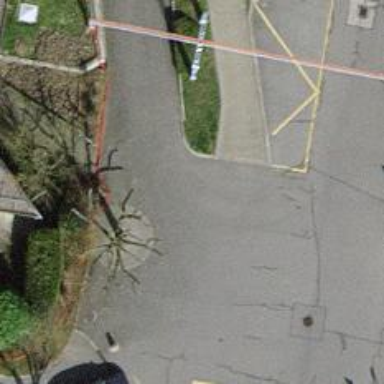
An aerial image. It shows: Footway with sett surface.